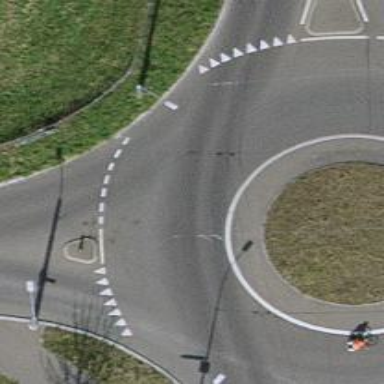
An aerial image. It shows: Tertiary road with asphalt surface leading to roundabout. The road has trolley wires.